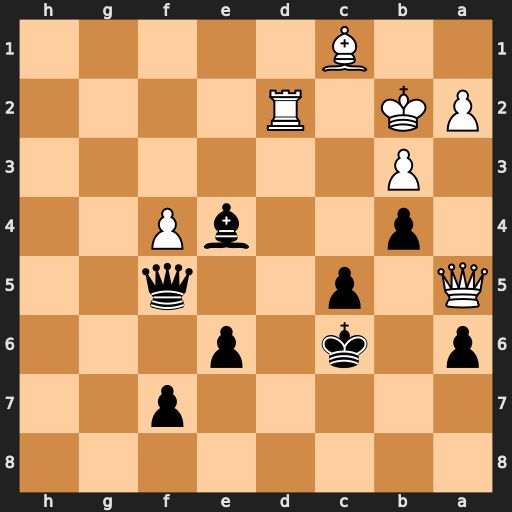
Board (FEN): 8/5p2/p1k1p3/Q1p2q2/1p2bP2/1P6/PK1R4/2B5
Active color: b
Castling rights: -
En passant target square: -
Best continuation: Qf6+ Rd4 Qxd4#